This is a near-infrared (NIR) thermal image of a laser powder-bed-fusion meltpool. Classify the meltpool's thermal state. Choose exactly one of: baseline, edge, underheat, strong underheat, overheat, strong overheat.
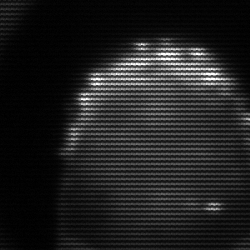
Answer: edge